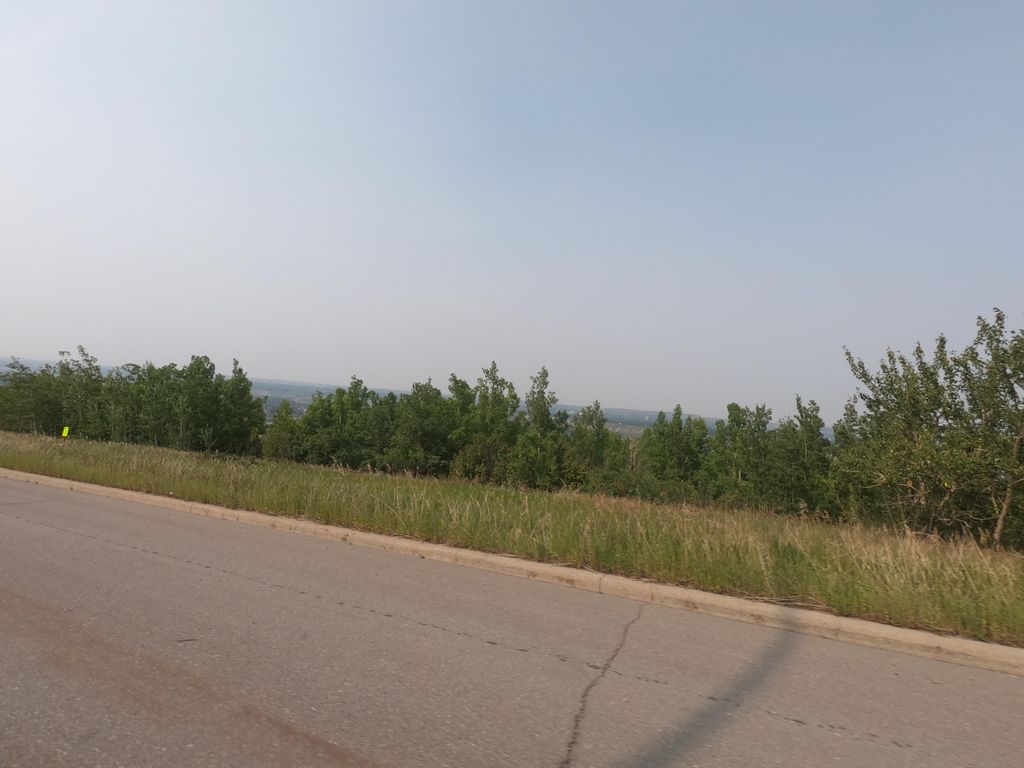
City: calgary